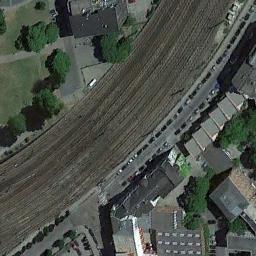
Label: railway